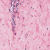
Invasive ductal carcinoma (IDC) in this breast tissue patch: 0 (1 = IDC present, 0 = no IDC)